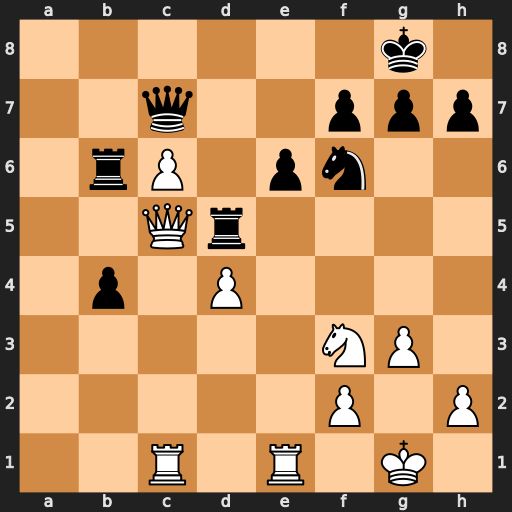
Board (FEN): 6k1/2q2ppp/1rP1pn2/2Qr4/1p1P4/5NP1/5P1P/2R1R1K1
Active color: w
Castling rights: -
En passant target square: -
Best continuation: Qxb6 Qxb6 c7